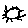
Label: sun